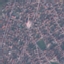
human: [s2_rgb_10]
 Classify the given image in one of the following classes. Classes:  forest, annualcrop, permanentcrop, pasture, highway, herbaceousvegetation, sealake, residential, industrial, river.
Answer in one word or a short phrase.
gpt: Residential